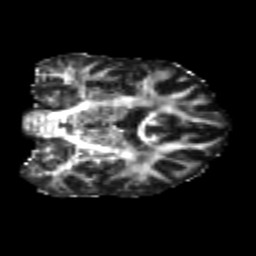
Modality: FA
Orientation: coronal
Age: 26
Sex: male
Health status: healthy
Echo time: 0.074 s